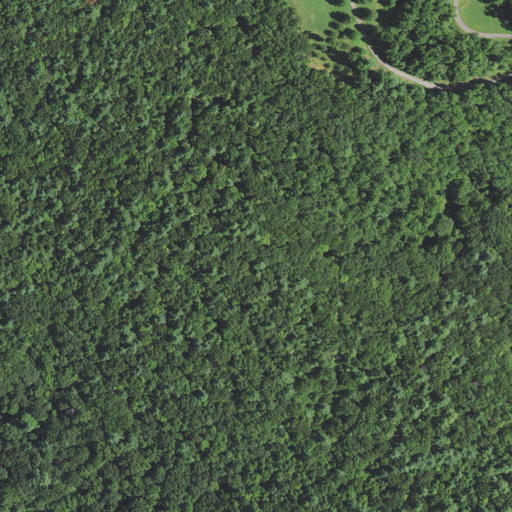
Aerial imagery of mountain in North Carolina named Judd Mountain containing mixed forest, deciduous forest, and open development